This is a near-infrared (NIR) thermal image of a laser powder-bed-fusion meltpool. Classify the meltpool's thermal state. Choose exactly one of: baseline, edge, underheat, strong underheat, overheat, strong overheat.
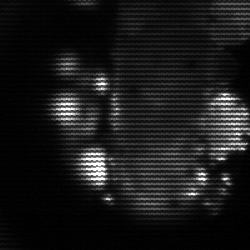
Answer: strong underheat